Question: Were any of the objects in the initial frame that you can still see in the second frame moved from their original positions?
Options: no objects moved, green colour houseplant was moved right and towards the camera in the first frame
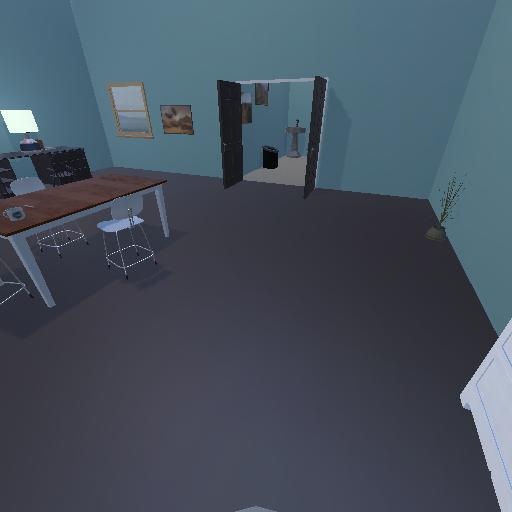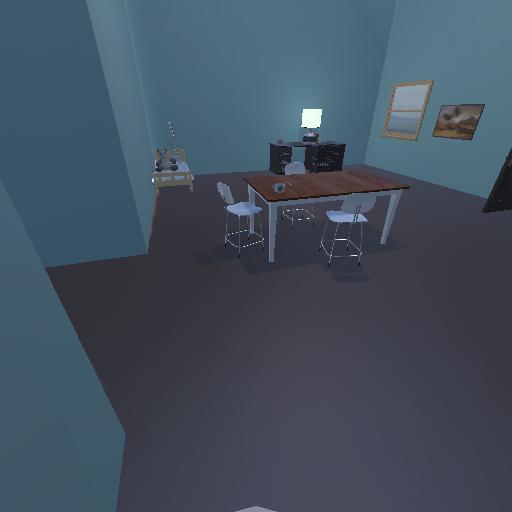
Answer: no objects moved